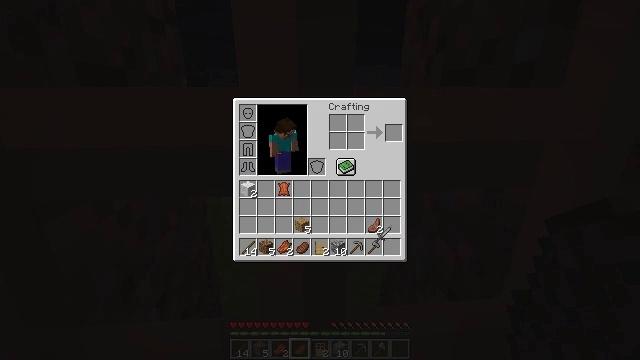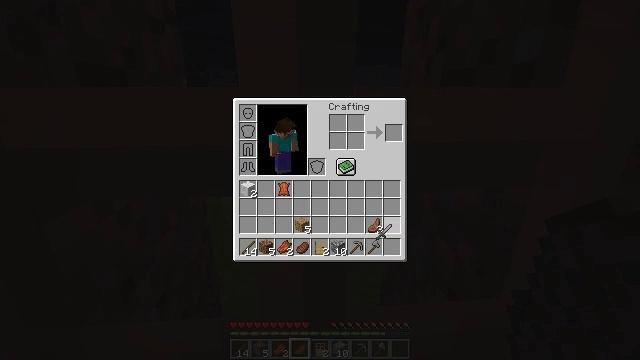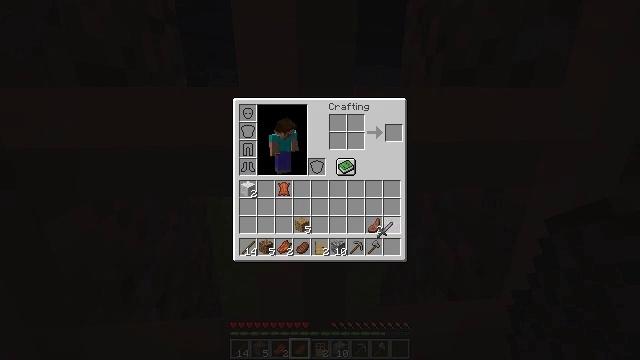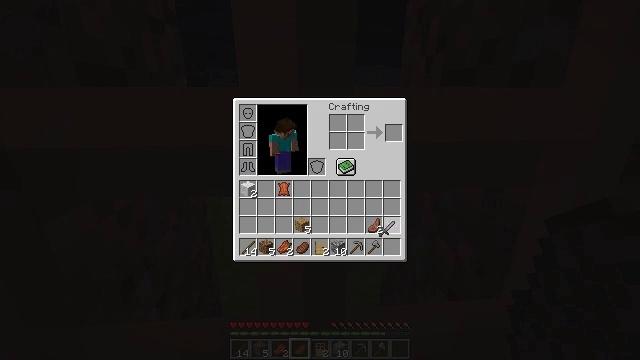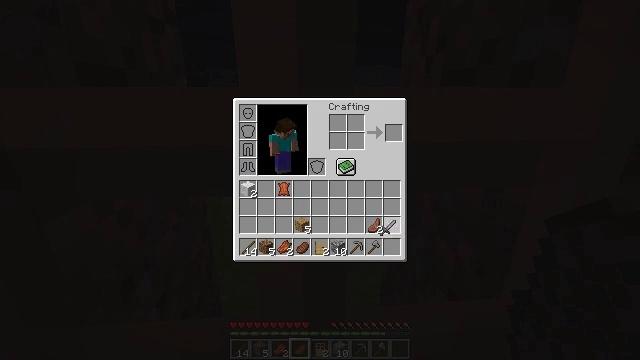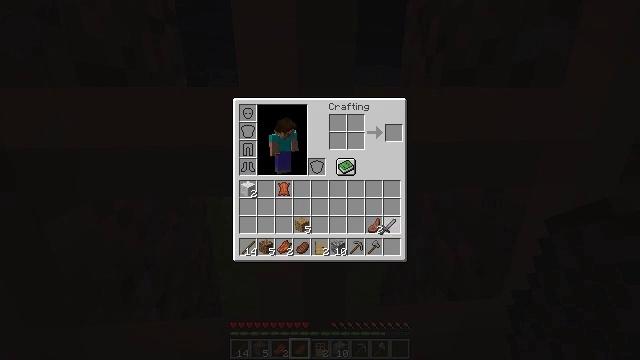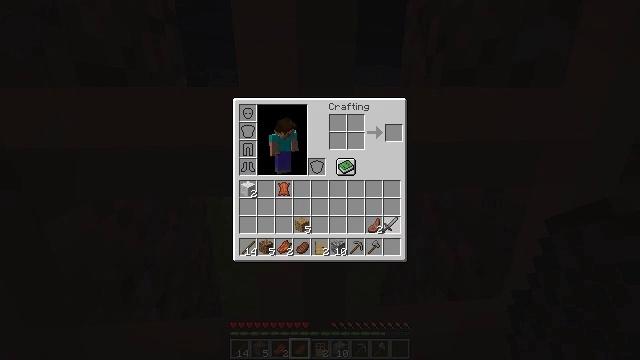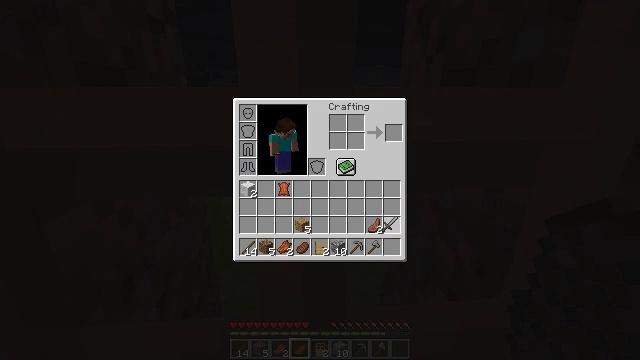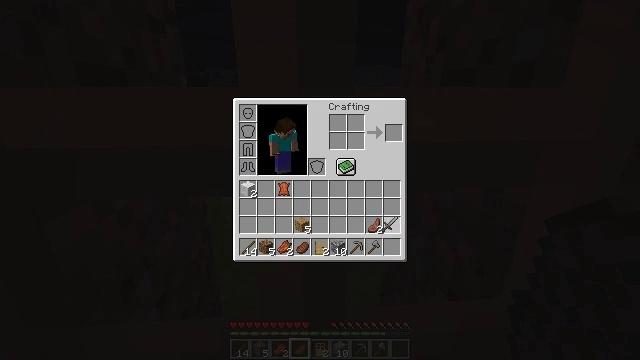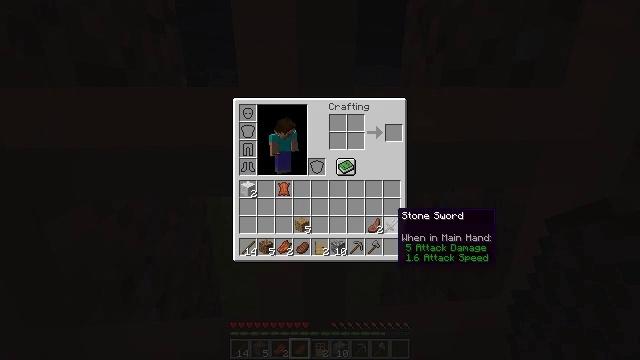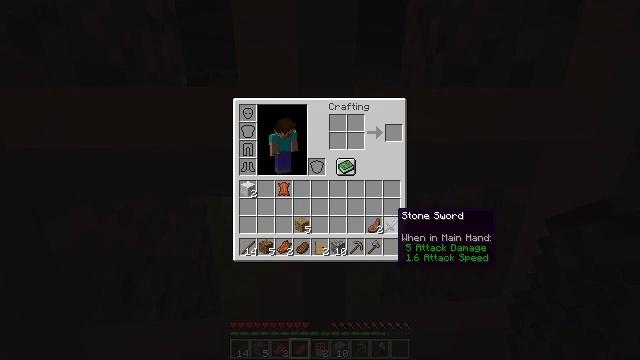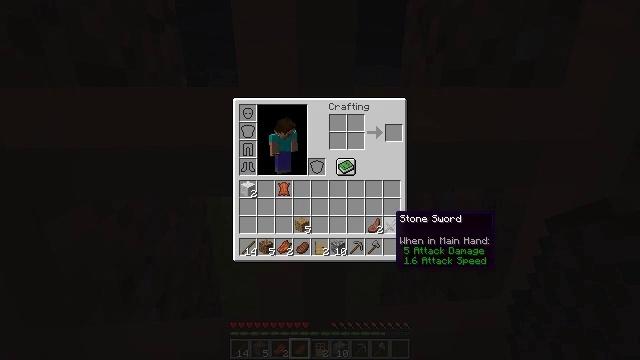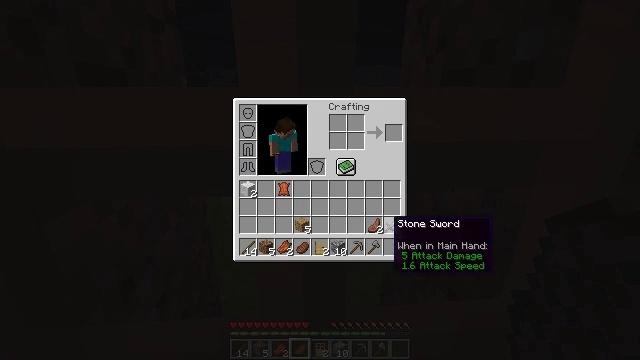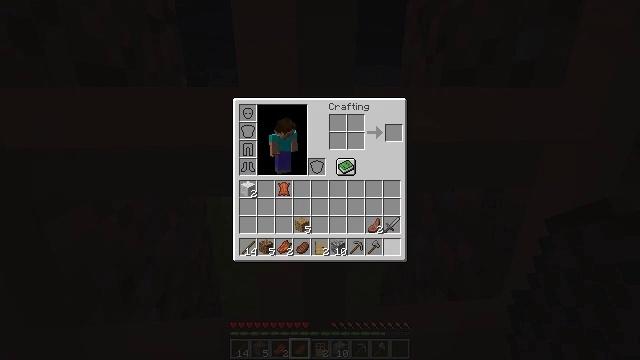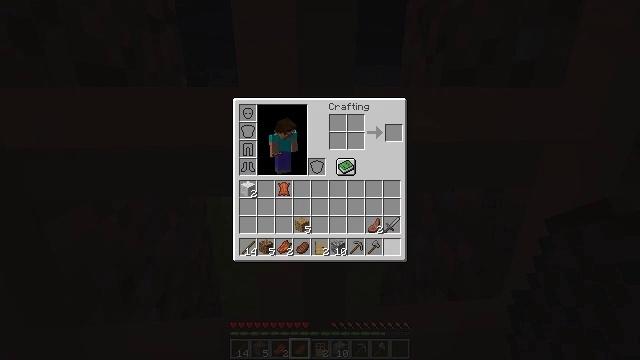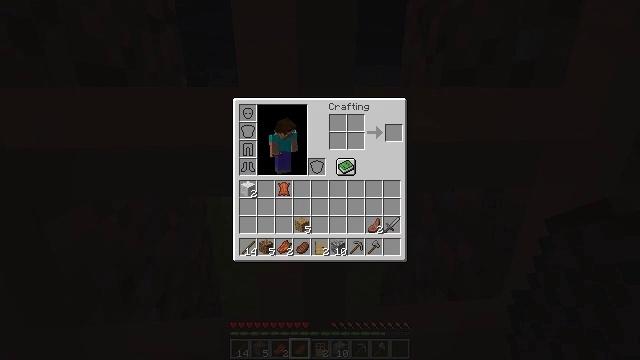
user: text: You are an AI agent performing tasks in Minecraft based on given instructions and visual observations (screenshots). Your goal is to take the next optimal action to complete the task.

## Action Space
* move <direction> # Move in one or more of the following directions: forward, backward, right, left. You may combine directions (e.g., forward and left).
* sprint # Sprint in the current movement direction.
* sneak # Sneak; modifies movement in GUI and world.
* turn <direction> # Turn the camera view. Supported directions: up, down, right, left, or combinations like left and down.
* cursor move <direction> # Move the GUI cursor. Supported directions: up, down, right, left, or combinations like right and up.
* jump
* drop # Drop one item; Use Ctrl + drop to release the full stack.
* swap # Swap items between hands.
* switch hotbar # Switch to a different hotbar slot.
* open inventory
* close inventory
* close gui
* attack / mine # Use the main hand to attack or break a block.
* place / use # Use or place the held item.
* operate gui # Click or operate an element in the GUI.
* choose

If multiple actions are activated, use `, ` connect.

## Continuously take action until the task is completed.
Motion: motion action
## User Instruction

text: Make a stone hoe in the crafting grid with cobblestone and sticks.
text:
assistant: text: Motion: no_op
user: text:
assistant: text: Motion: no_op
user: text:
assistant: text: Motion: no_op
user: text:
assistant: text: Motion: no_op
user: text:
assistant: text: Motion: no_op
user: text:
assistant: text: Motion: no_op
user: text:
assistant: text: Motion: operate gui
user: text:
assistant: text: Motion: operate gui
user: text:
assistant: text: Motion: no_op
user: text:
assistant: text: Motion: no_op
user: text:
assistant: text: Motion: no_op
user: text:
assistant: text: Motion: no_op
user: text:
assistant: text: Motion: cursor move down
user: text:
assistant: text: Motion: no_op
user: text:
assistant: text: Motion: cursor move down
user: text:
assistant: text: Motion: cursor move left and down
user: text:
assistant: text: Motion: cursor move left
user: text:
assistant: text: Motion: cursor move left
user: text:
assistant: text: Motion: cursor move left and up
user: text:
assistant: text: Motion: cursor move left and up
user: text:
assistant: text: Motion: cursor move right and up
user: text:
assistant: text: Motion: cursor move right
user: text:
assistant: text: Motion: cursor move right
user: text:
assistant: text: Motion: cursor move right
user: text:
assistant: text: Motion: no_op
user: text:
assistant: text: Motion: no_op
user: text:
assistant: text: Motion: no_op
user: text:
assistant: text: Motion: no_op
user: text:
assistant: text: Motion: no_op
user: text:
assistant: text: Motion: no_op